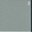
Piece: xx